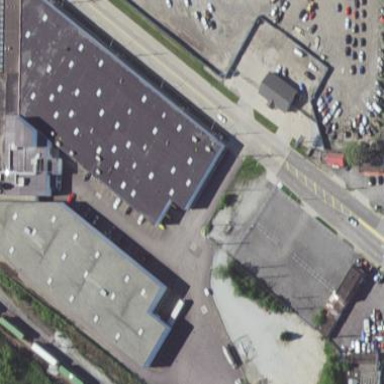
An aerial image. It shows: Industrial area.